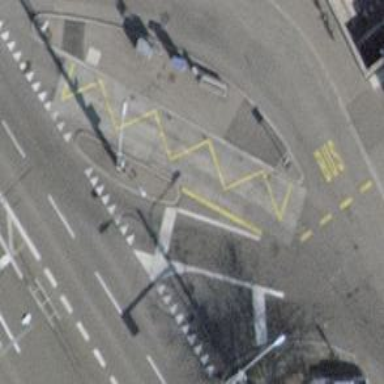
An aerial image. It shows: Road with traffic signals.